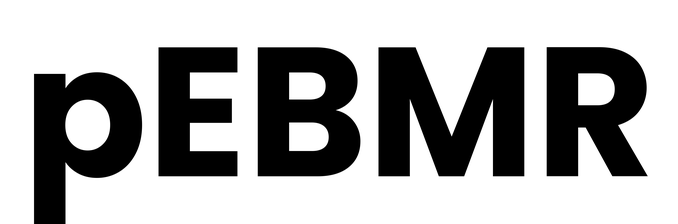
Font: Poppins-Bold